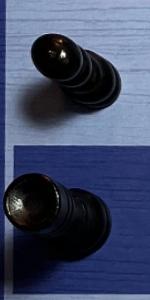
Label: Rook_Black